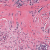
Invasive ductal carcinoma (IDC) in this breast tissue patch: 1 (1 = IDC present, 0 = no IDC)